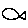
Label: fish